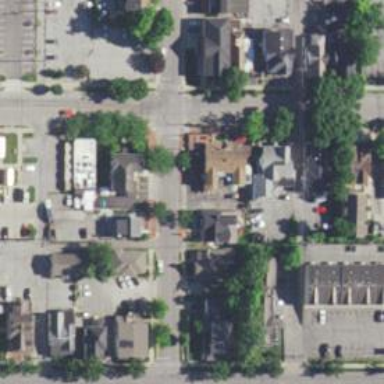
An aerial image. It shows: Alleyway designated as service road.